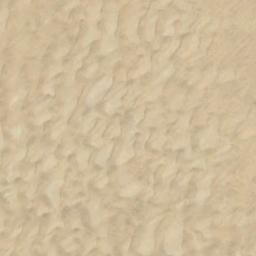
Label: desert